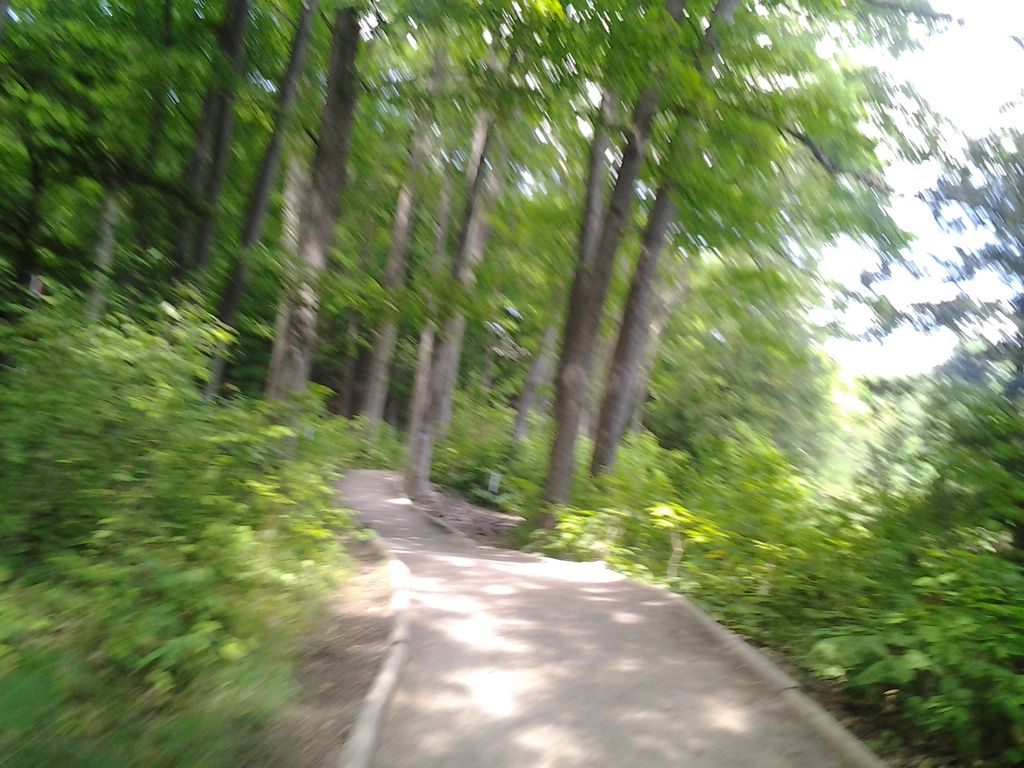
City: hamilton